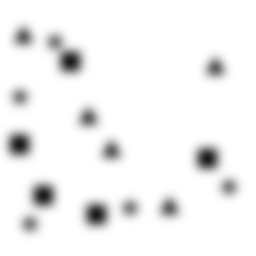
Squares: 5
Triangles: 5
Stars: 5
Total shapes: 15